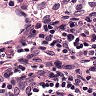
Metastatic tissue present: no